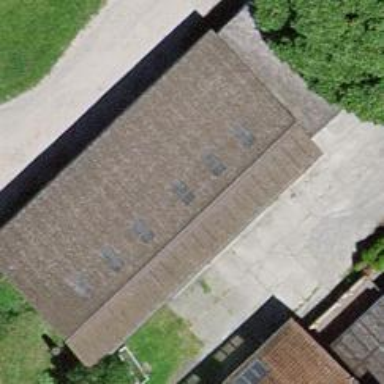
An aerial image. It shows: Rural barn.